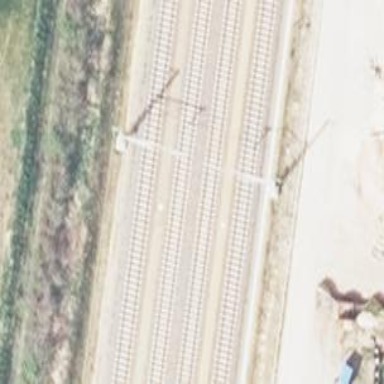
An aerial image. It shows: Railway milestone with catenary mast.